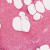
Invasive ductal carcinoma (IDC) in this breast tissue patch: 0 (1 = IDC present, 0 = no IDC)